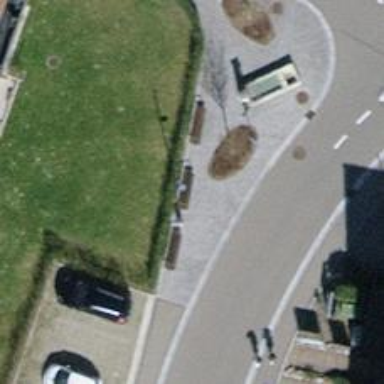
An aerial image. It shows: Bench.